Question: I have built a chart in R with two series, but I want to add a coloured bar at the bottom of the chart:

The data to be plotted is
'''
2013-01-01 12:35:00 0
2013-01-01 12:45:00 1
2013-01-01 13:00:00 1
....
2013-01-01 13:00:00 2
'''
where 0 is green, 1 is orange and 2 is red. Datetime is aligned with data X in original chart.
This is the code for the chart (without coloured bar):
'''
datos_tem <- dbGetQuery(connection, paste("SELECT temp_int,hum_int,datetime FROM datalog_v2 WHERE host_id=41 and datetime>='2014-02-01 00:00:00' and datetime<='2014-02-01 23:59:00';", sep=""))
dbDisconnect(connection)
datos_tem$datetime <- as.POSIXct(datos_tem$datetime)
datos_tem$temp_int <- as.numeric(datos_tem$temp_int)
datos_tem$hum_int <- as.numeric(datos_tem$hum_int)
#gg <- qplot(datos_tem$datetime, datos_tem$temp_int) + geom_line() # first line
#gg <- gg + geom_line(aes( x=datos_tem$datetime, y=datos_tem$hum_int )) # add the second line!
png(file.path("/tmp/", paste("comp",".png",sep="_")))
Molten <- melt(datos_tem, id.vars = "datetime")
ggplot(Molten, aes(x = datetime, y = value, colour = variable)) + geom_line() +
scale_y_continuous(limits=c(0, 100)) +
xlab("Tiempo") +
ylab("Temperatura --- (oC) y Humedad (%)")+
geom_line(size=1.9)+
scale_color_manual(values=c("#FF0000", "#0000FF"),
name="Medidas",
labels=c("Temperature", "Humidity"))
'''
So, I want to add something like my example to my code.
Is it possible?
Data for lines are:
'''
temp_int hum_int datetime
11.6 76.8 2014-02-01 00:00:00
11.4 77.8 2014-02-01 00:15:00
11.3 79.4 2014-02-01 00:30:00
.....
'''
And data for the bar at bottom is:
'''
datetime DPV
2013-01-01 12:35:00 0
2013-01-01 12:45:00 1
2013-01-01 13:00:00 1
....
2013-01-01 13:00:00 2
'''
Better!! I've changed my data and now I have:
'''
datetime,temp_int,hum_int,dpv
"2014-02-15 00:00:00",67.2,13.6,"red"
"2014-02-15 00:15:00",63.4,13.8,"yellow"
"2014-02-15 00:30:00",61.2,14.2,"green"
"2014-02-15 00:45:00",60.4,14.5,"green"
....
'''
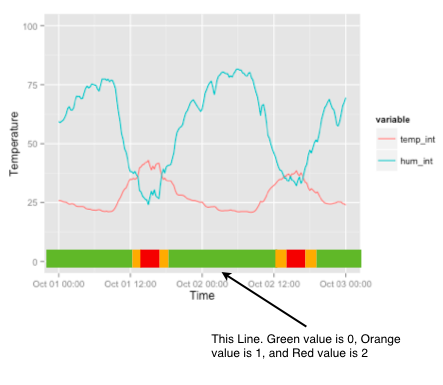
Answer: It hard to answer without actual data but here some ideas to start with.
Made some sample data consisting of 'x' values, 'temp' values for lines and 'id' values used to color bar.
'''
set.seed(1)
df<-data.frame(x=1:100,temp=runif(100,10,50),id=sample(1:3,100,replace=TRUE))
'''
One solution is to use 'geom_tile()' and set 'y' values to 0 and use id for the 'fill='. Problem with this solution is that height of bar will depend on range of your data. You can increase the height by calling several 'geom_tile()' calls with different y values.
'''
ggplot(df,aes(x))+geom_line(aes(y=temp))+
geom_tile(aes(y=0,fill=factor(id)))
'''
Another possibility is to use 'geom_bar()' with 'stat="identity"' and set 'y' value height of bars you need. With argument 'width=' you can change width of bars to ensure that there is no space between bars.
'''
ggplot(df,aes(x))+geom_line(aes(y=temp))+
geom_bar(aes(y=4,fill=factor(id)),stat="identity",width=1)
'''

## UPDATE - solution with OP data
Data provided in question.
'''
df<-read.table(text="datetime,temp_int,hum_int,dpv
2014-02-15 00:00:00,67.2,13.6,red
2014-02-15 00:15:00,63.4,13.8,yellow
2014-02-15 00:30:00,61.2,14.2,green
2014-02-15 00:45:00,60.4,14.5,green",header=T,sep=",")
'''
Converting datetime column to POSIXct.
'''
df$datetime <- as.POSIXct(df$datetime)
'''
Melting data frame to long format.
'''
library(reshape2)
df.melt<-melt(df,id.vars=c("datetime","dpv"))
'''
Now for plotting use melted data frame. Argument 'colour=' should be placed inside the 'aes()' of 'geom_line()' because color change border of bars if placed inside the 'ggplot()' call. For 'geom_bar()' use 'dpv' as 'fill=' and also use 'scale_fill_identity()' because 'dpv' contains actual color names. If you need to have bars that are close to each other use 'width=900'. I set 900 because you have time interval of 15 minutes that correspond to 900 seconds (1 second is unit in this case).
'''
ggplot(df.melt, aes(x = datetime, y = value)) +
geom_line(aes(colour = variable),size=1.9) +
geom_bar(aes(y=4,fill=dpv),stat="identity",width=900)+
scale_fill_identity()
'''